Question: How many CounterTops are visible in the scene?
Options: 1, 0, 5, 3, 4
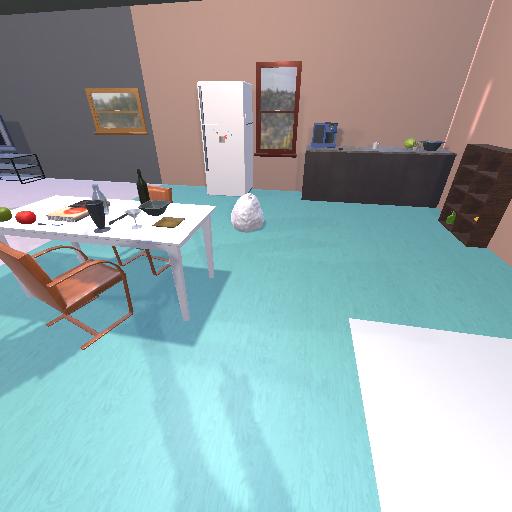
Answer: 1